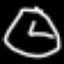
Label: clock